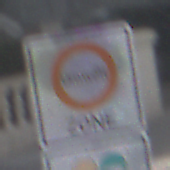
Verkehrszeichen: BeginnUmweltzone
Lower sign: FreistellungVomVerkehrsverbot2
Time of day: MorningAfternoon
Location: Outdoor (Urban)
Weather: PartlyCloudy
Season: NotSpecified
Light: Natural